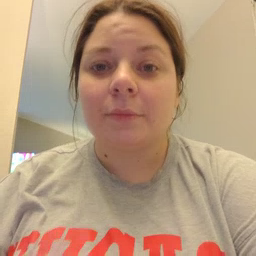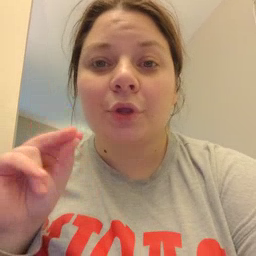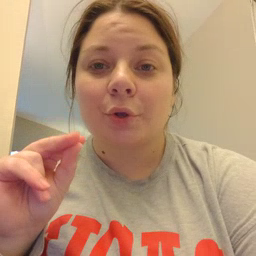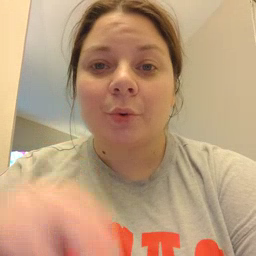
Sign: no